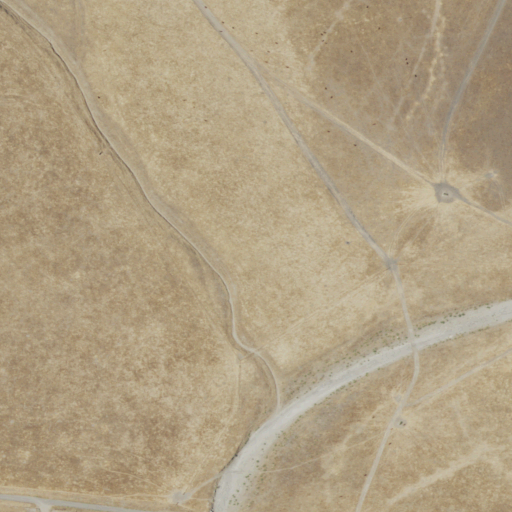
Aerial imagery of valley in California named Bitterwater Valley containing grassland and open development